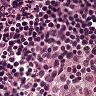
Metastatic tissue present: no